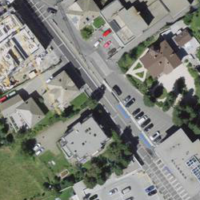
EUNIS habitat code: 54
Species observed at this site:
Corvus corone
Oenanthe oenanthe
Lophophanes cristatus
Dendrocopos major
Passer domesticus
Turdus viscivorus
Fringilla coelebs
Turdus merula
Phylloscopus collybita
Parus major
Phoenicurus ochruros
Sitta europaea
Garrulus glandarius
Nucifraga caryocatactes
Motacilla alba
Periparus ater